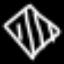
Label: diamond